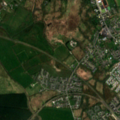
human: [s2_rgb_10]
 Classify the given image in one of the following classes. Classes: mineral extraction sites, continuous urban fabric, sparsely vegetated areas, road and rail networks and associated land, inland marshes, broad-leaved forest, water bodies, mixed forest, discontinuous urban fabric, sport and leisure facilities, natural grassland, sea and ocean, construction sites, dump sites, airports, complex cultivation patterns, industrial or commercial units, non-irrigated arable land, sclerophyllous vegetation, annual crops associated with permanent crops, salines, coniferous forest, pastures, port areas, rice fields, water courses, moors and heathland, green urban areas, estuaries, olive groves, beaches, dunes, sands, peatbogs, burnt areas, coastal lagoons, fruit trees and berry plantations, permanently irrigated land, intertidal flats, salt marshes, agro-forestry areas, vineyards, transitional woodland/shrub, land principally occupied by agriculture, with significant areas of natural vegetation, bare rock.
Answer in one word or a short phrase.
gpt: discontinuous urban fabric, sport and leisure facilities, non-irrigated arable land, pastures, land principally occupied by agriculture, with significant areas of natural vegetation, broad-leaved forest, coniferous forest